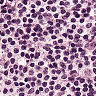
Metastatic tissue present: no